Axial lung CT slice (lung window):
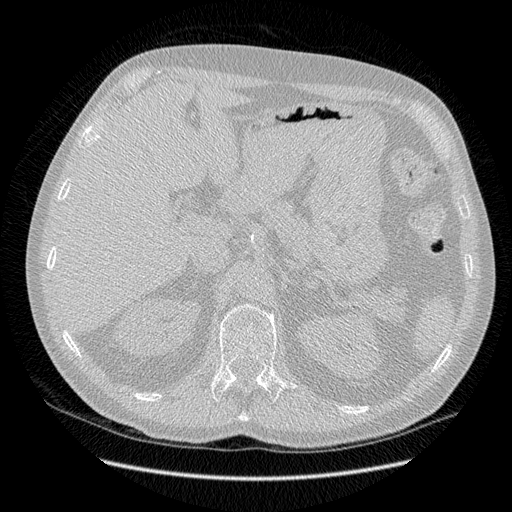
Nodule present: no